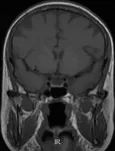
MRI of our patient. Is coronal.
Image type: radiology (mri)